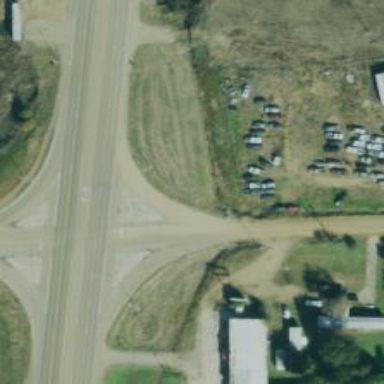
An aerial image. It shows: Trunk link highway.